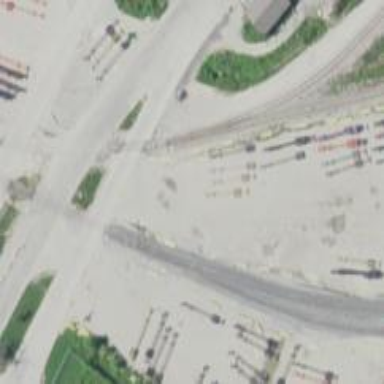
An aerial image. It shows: Level crossing along the railway.